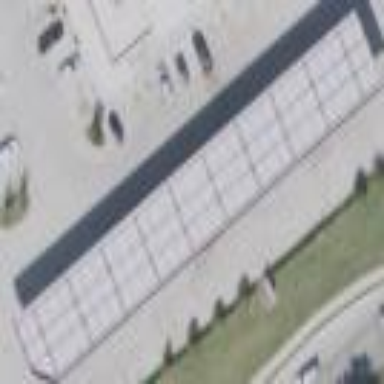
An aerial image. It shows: Fuel amenity located on the roof of building.